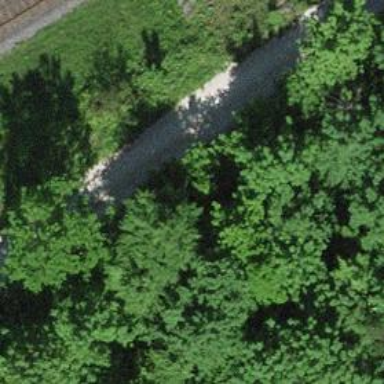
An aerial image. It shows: Track with compacted grade2 surface.